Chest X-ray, PA view. Patient: 42 years old, sex F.
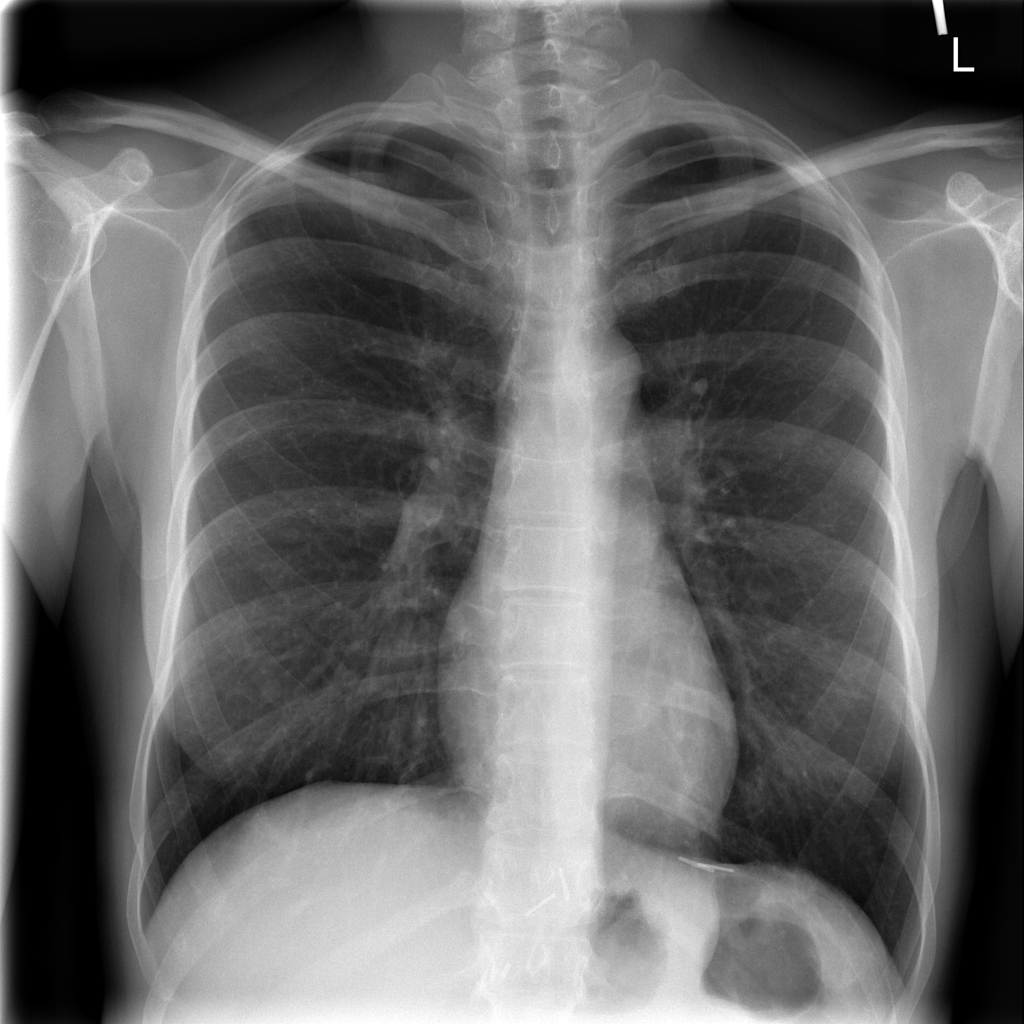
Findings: Nodule